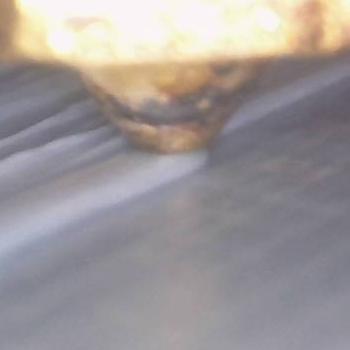
Flow rate: 149%